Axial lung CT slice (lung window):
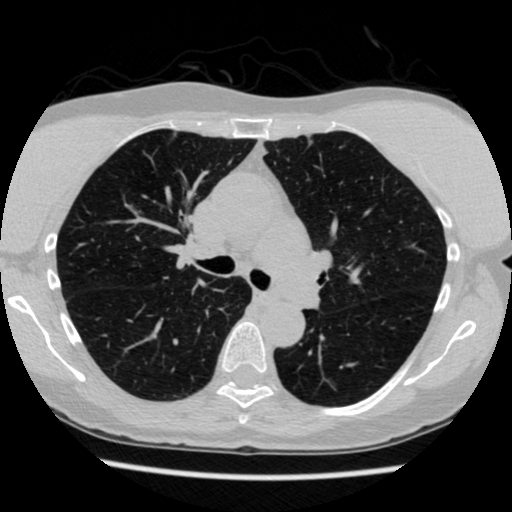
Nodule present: no